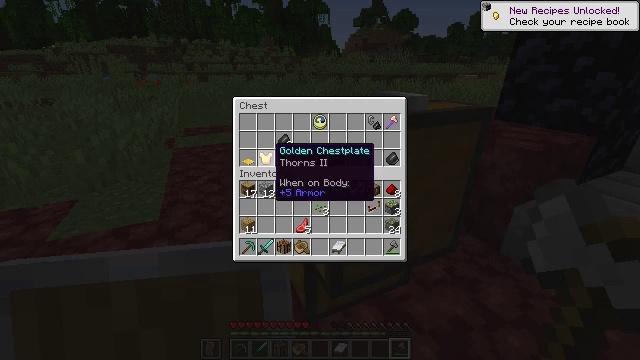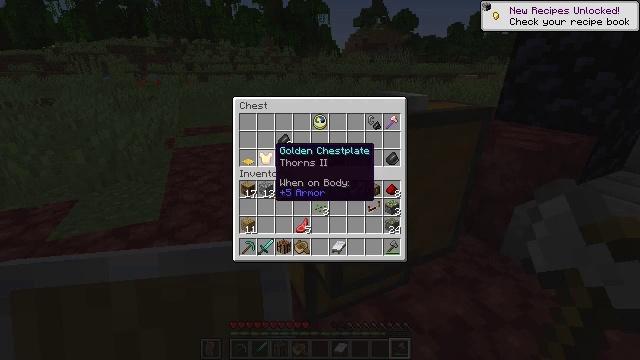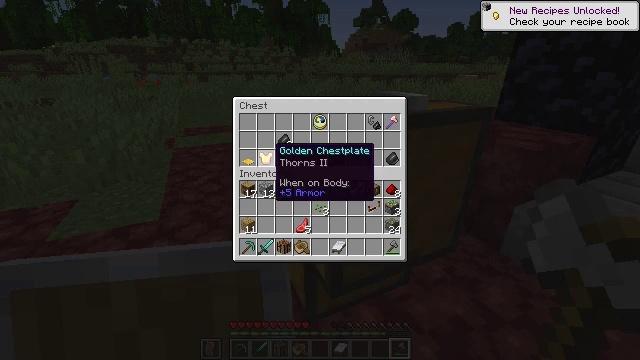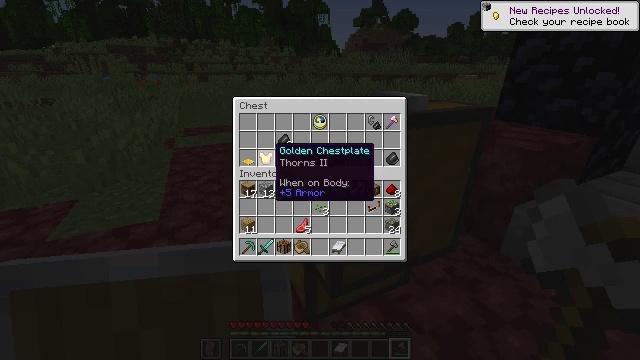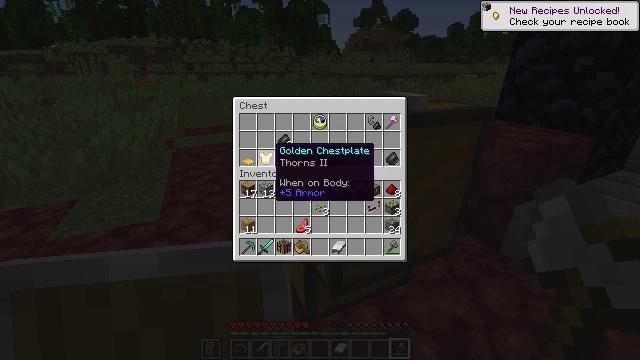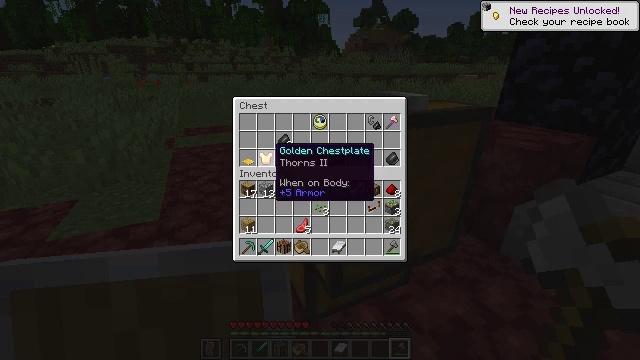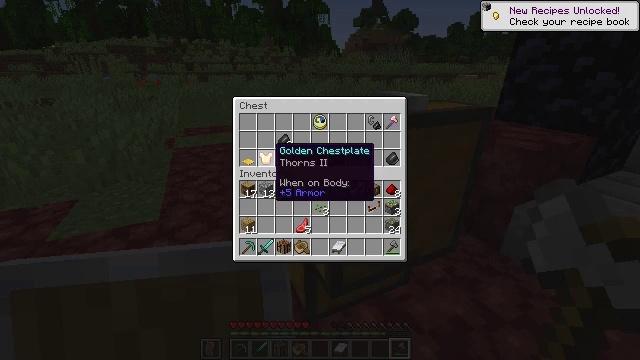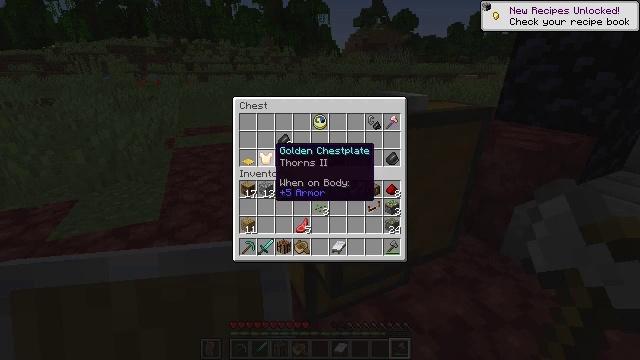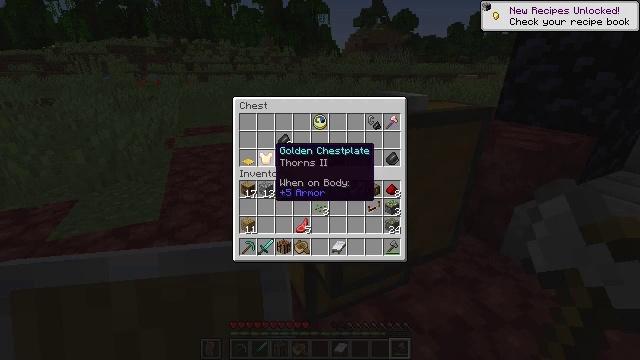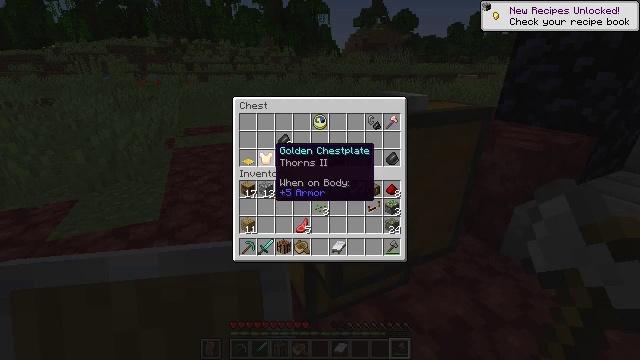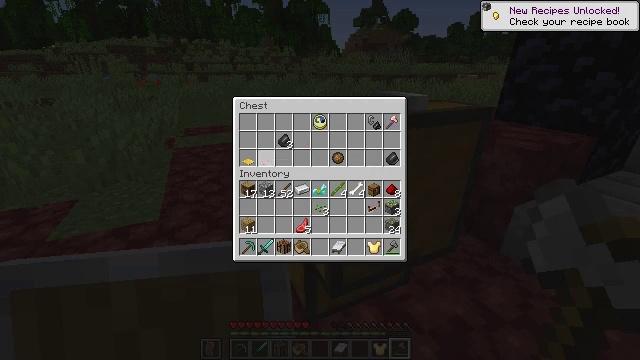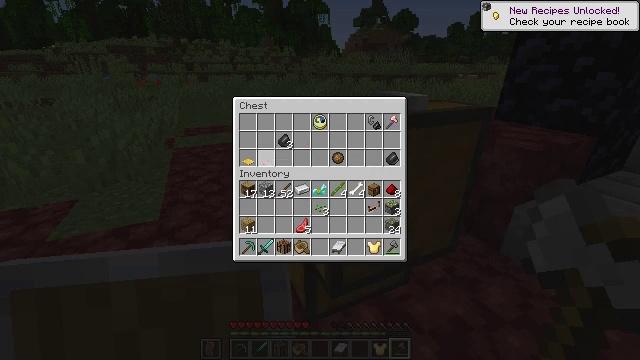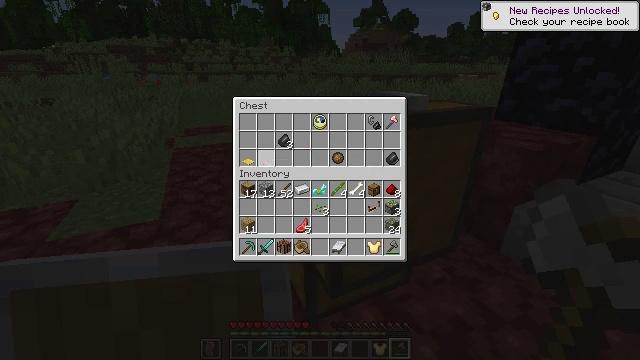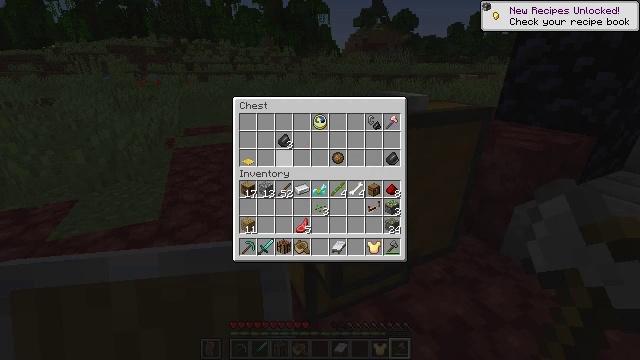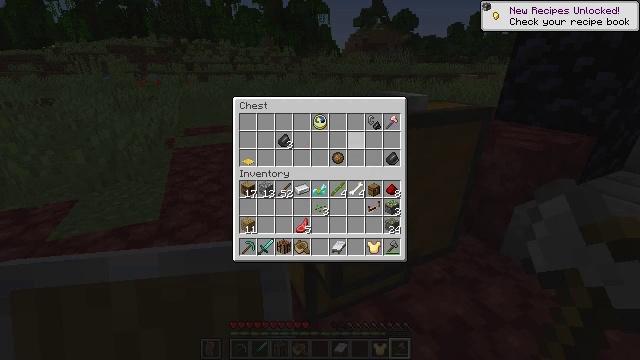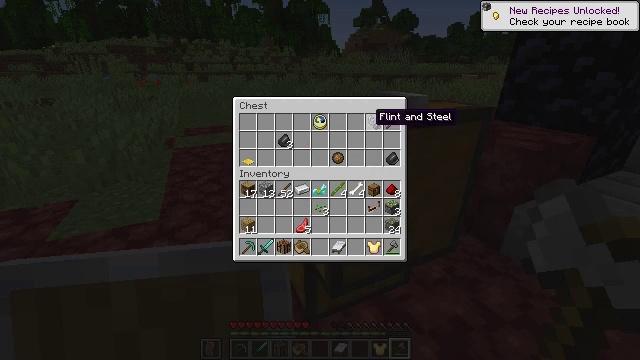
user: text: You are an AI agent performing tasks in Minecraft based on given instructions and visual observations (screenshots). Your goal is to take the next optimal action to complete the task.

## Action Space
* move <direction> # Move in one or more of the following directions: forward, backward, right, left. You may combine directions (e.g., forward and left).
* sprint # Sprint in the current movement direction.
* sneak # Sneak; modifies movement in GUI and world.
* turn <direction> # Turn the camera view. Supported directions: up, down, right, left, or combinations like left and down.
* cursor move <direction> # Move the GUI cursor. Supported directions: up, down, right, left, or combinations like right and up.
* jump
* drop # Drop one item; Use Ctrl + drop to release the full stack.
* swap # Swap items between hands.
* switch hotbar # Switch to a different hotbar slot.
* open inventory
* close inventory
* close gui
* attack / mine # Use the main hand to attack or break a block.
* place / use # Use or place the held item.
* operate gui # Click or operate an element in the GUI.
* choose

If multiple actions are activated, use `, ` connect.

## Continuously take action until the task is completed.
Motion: motion action
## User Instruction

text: Retrieve the valuable gold block.
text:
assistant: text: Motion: sneak
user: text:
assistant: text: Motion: sneak
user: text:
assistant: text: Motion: sneak
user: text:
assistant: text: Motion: sneak
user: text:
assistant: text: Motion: sneak
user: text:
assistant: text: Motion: sneak
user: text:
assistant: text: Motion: sneak
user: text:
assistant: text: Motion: sneak
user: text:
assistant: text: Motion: sneak
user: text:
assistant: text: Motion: sneak, operate gui
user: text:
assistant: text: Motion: sneak, operate gui
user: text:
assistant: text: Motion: sneak
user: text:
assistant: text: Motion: sneak, cursor move right
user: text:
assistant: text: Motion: sneak, cursor move right and up
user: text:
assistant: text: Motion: sneak, cursor move right and up
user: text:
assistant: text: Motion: sneak
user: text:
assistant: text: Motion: sneak
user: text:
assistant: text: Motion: sneak, cursor move right
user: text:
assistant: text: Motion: sneak
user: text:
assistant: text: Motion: sneak
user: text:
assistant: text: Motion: sneak
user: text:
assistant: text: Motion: sneak
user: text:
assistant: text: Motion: sneak
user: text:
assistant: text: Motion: sneak
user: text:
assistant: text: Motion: sneak
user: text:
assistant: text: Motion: sneak
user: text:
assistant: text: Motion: sneak
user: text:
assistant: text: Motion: sneak
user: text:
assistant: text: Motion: sneak
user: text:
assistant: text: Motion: sneak